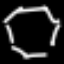
Label: octagon